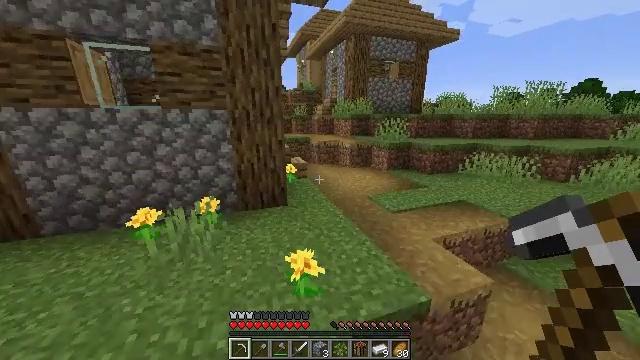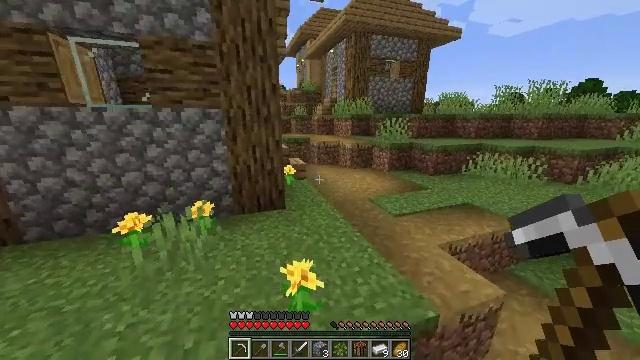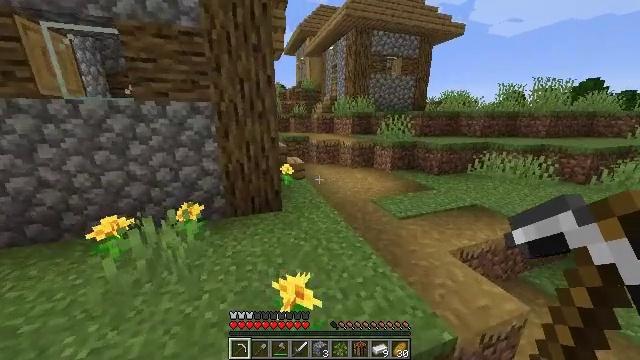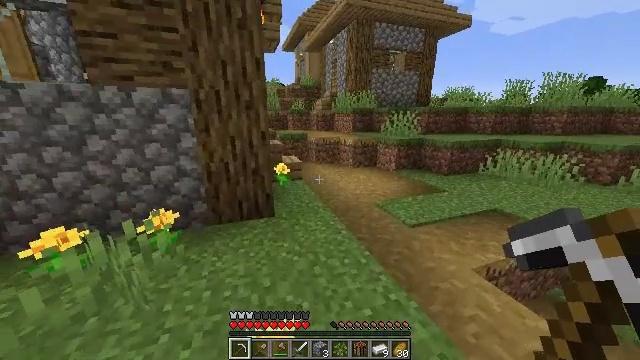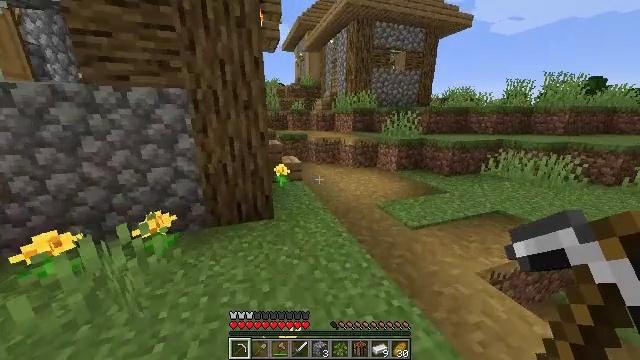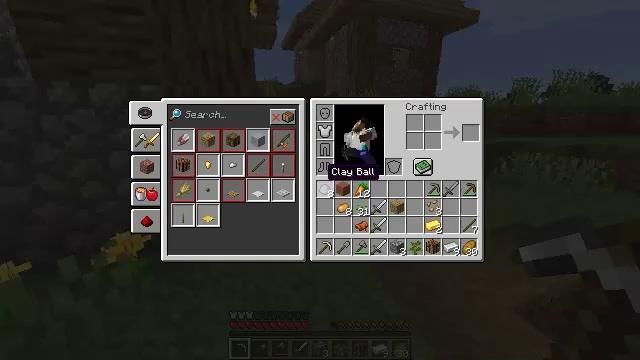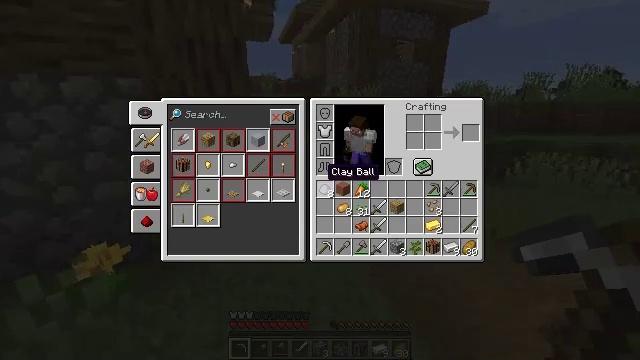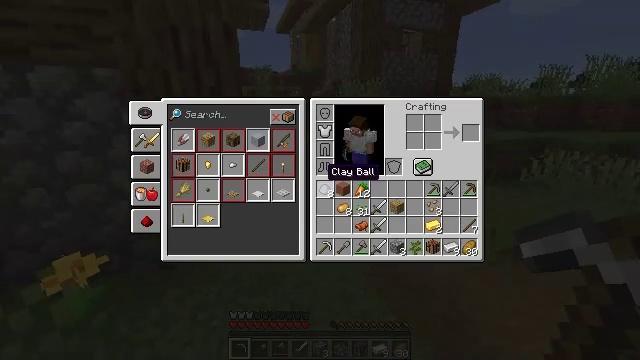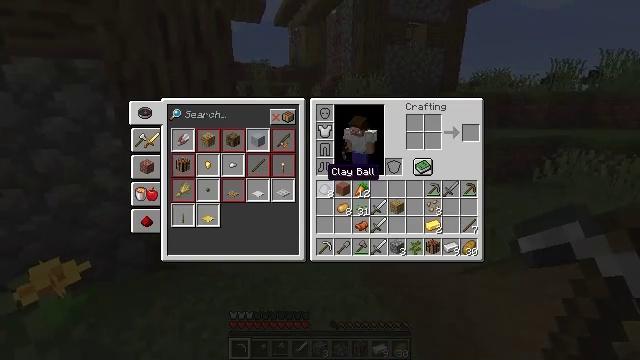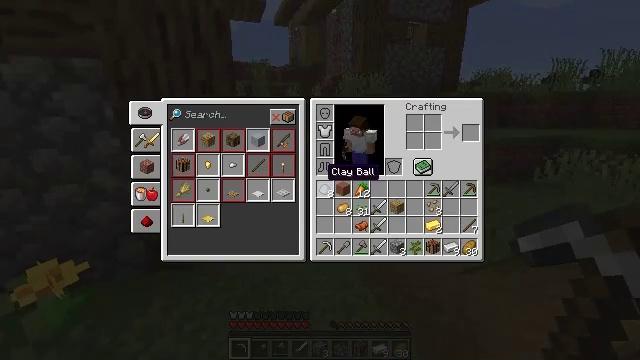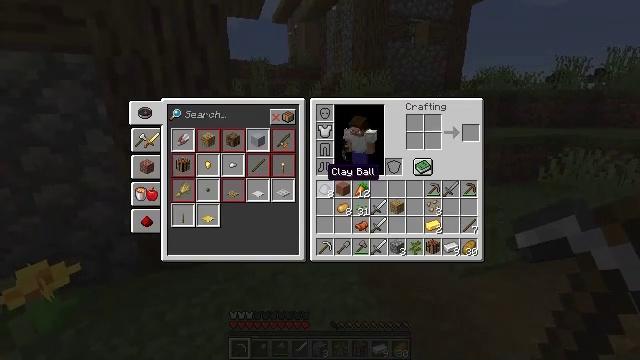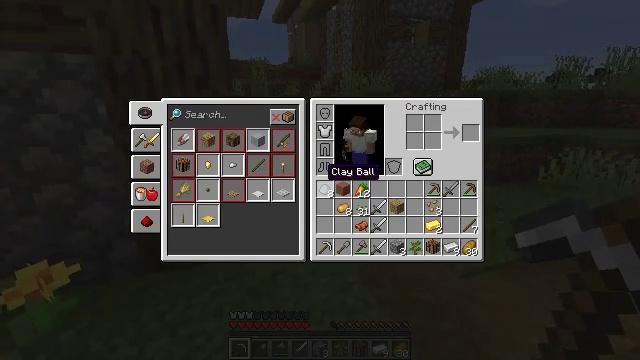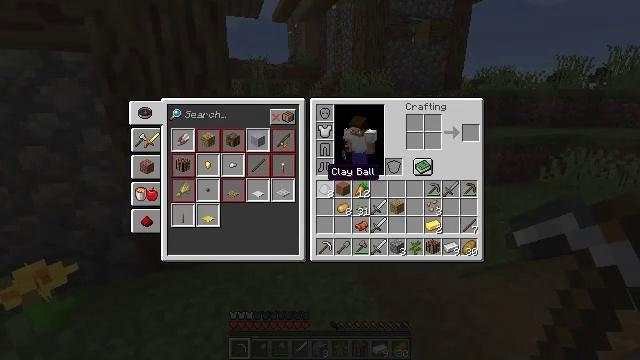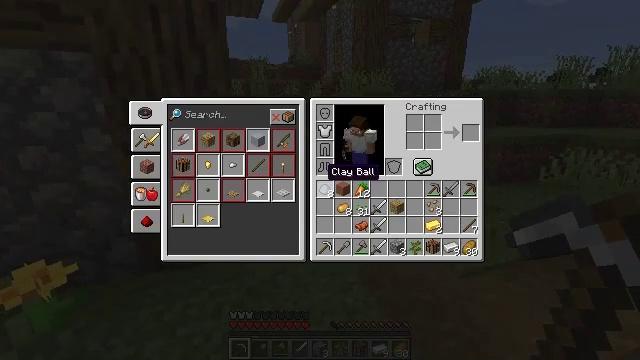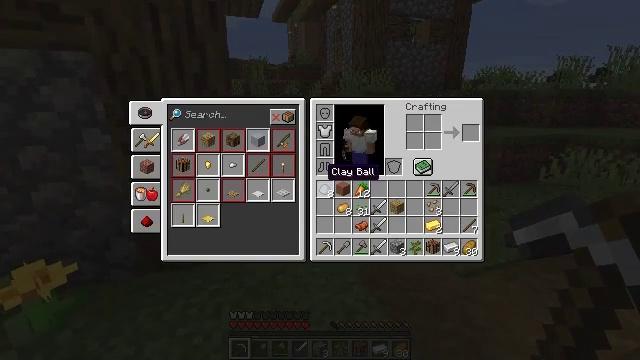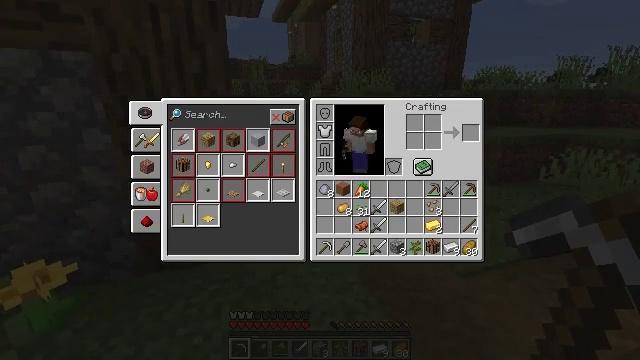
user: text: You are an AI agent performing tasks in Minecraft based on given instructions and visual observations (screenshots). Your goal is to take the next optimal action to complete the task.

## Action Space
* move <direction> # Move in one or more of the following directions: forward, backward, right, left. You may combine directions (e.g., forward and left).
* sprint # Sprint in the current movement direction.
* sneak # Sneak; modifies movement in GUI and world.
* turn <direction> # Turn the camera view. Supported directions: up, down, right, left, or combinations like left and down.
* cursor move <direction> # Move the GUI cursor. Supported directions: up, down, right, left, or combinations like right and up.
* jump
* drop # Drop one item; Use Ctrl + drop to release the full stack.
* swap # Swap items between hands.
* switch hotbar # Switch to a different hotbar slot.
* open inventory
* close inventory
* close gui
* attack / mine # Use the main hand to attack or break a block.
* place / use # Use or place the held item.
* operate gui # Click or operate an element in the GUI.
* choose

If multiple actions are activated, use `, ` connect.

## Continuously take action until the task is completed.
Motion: motion action
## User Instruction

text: Harvest hay blocks from the village.
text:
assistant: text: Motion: move forward, sprint, jump
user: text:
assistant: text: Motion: move forward, sprint, jump
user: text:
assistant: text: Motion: move forward, sprint
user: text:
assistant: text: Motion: move forward
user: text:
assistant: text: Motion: open inventory
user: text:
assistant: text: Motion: open inventory
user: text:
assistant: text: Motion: open inventory
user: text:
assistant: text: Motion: no_op
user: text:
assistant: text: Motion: no_op
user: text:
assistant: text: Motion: no_op
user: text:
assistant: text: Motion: no_op
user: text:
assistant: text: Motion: no_op
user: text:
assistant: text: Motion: no_op
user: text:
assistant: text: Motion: no_op
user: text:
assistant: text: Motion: cursor move right
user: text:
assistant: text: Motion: cursor move right and up
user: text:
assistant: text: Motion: cursor move right and up
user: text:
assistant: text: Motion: cursor move right
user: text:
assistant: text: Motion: no_op
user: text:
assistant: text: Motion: no_op
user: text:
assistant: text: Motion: no_op
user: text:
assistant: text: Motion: no_op
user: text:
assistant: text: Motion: no_op
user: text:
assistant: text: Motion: no_op
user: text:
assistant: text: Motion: no_op
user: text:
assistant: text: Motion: no_op
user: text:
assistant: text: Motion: no_op
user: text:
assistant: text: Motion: no_op
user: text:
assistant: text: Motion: no_op
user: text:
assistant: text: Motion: no_op